Field crop: maize
Growth stage: 2
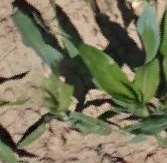
Species: maize